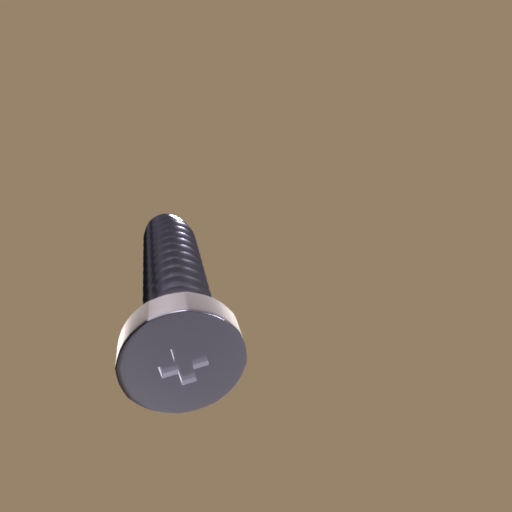
Label: screw